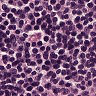
Metastatic tissue present: no